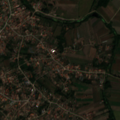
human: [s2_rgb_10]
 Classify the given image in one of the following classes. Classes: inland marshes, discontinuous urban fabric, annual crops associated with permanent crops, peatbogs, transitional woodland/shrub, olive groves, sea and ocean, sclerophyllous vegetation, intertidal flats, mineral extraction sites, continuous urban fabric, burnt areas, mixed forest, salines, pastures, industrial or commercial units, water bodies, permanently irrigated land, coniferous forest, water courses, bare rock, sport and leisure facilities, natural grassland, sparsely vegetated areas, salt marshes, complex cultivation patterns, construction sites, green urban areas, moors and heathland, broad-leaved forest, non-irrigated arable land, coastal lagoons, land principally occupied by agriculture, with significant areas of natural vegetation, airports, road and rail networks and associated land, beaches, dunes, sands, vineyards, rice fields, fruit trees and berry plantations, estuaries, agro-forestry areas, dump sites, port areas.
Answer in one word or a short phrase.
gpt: discontinuous urban fabric, non-irrigated arable land, complex cultivation patterns, land principally occupied by agriculture, with significant areas of natural vegetation